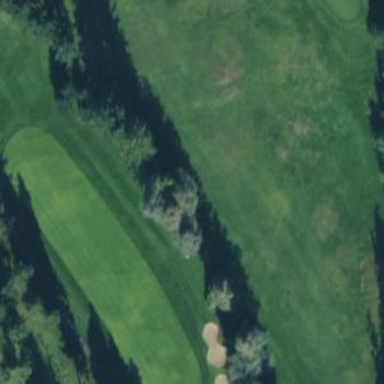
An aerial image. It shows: Driving range for golf on grass.